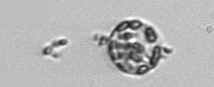
Label: Thalassiosira